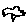
Label: bird